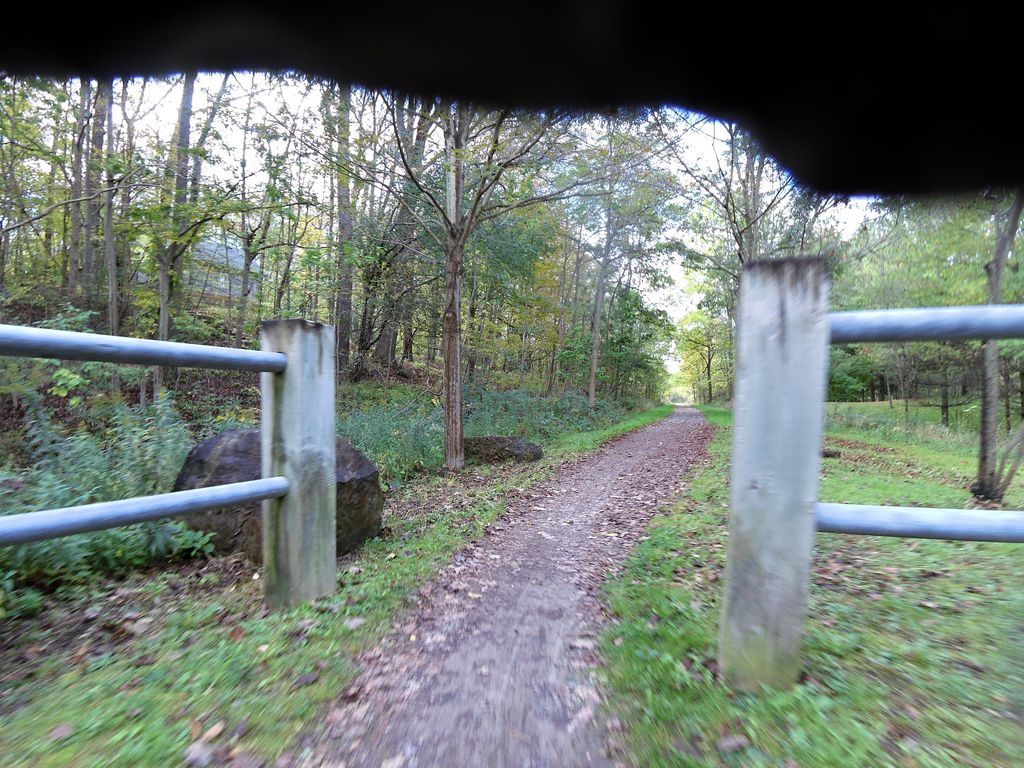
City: hamilton